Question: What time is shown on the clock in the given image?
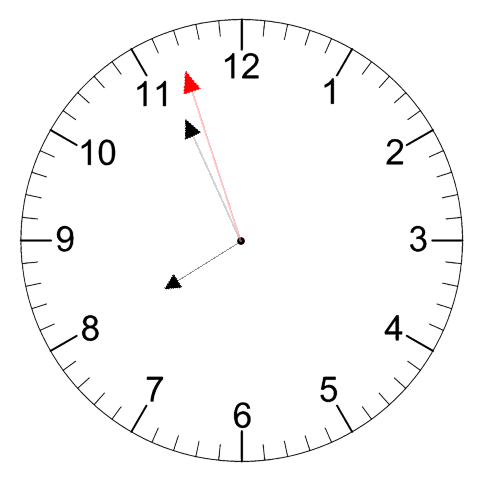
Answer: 07:55:57